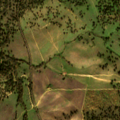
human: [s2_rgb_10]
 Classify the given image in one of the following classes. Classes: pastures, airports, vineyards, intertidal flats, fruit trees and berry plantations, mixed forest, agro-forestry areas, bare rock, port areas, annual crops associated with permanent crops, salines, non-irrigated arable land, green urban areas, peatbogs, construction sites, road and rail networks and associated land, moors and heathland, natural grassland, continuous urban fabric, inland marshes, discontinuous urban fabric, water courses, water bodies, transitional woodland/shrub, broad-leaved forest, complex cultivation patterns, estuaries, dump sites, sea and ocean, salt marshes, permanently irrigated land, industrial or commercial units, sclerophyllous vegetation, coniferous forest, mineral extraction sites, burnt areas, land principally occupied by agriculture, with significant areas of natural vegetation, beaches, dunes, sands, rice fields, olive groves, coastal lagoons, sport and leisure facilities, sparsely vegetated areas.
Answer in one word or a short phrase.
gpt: non-irrigated arable land, agro-forestry areas